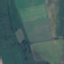
Land use / land cover: AnnualCrop